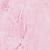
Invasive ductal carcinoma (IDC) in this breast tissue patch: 0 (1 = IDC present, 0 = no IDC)